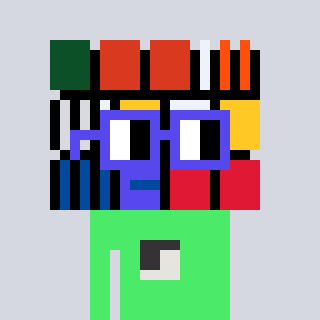
a pixel art character with square blue glasses, a abstract-shaped head and a teal-colored body on a cool background